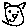
Label: cat